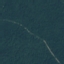
Label: Forest